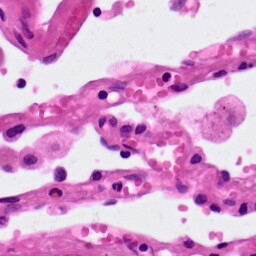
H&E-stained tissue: Lung